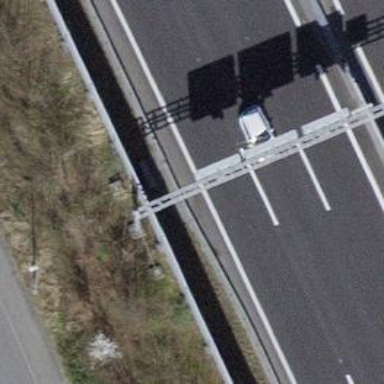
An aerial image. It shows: Gantry structure.